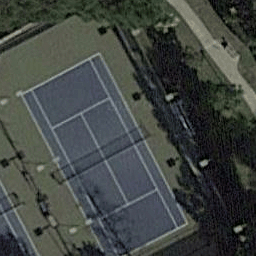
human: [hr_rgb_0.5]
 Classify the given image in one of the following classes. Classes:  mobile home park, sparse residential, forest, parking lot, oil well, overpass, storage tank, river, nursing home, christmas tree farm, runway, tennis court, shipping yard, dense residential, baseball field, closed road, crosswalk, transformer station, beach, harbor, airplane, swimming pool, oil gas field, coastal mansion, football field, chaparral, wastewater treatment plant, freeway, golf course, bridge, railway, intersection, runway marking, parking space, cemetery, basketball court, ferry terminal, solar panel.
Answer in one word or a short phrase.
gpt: tennis court